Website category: camera
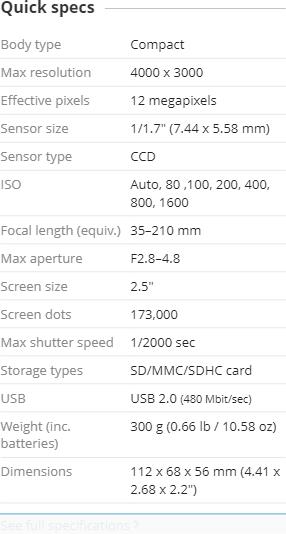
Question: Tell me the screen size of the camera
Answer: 2.5

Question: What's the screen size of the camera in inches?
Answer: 2.5

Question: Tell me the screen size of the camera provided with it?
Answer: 2.5

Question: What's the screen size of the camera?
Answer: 2.5

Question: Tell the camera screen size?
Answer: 2.5

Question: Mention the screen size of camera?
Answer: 2.5

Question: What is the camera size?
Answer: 2.5

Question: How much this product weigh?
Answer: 300 g (0.66 lb / 10.58 oz )

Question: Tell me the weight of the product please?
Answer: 300 g (0.66 lb / 10.58 oz )

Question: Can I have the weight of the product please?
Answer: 300 g (0.66 lb / 10.58 oz )

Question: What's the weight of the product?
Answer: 300 g (0.66 lb / 10.58 oz )

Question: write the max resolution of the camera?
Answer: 4000 x 3000

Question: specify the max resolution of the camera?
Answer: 4000 x 3000

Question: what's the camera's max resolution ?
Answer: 4000 x 3000

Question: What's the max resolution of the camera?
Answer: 4000 x 3000

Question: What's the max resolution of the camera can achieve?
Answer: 4000 x 3000

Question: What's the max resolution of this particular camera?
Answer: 4000 x 3000

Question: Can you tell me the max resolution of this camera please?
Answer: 4000 x 3000

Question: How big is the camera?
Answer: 112 x 68 x 56 mm (4.41 x 2.68 x 2.2 )

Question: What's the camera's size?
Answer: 112 x 68 x 56 mm (4.41 x 2.68 x 2.2 )

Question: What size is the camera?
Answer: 112 x 68 x 56 mm (4.41 x 2.68 x 2.2 )

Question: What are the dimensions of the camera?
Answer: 112 x 68 x 56 mm (4.41 x 2.68 x 2.2 )

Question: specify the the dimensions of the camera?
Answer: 112 x 68 x 56 mm (4.41 x 2.68 x 2.2 )

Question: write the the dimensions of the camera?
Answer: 112 x 68 x 56 mm (4.41 x 2.68 x 2.2 )

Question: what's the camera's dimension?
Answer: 112 x 68 x 56 mm (4.41 x 2.68 x 2.2 )